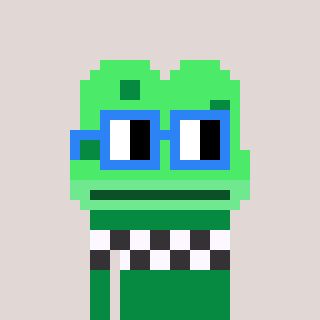
a pixel art character with square blue glasses, a frog-shaped head and a green-colored body on a warm background